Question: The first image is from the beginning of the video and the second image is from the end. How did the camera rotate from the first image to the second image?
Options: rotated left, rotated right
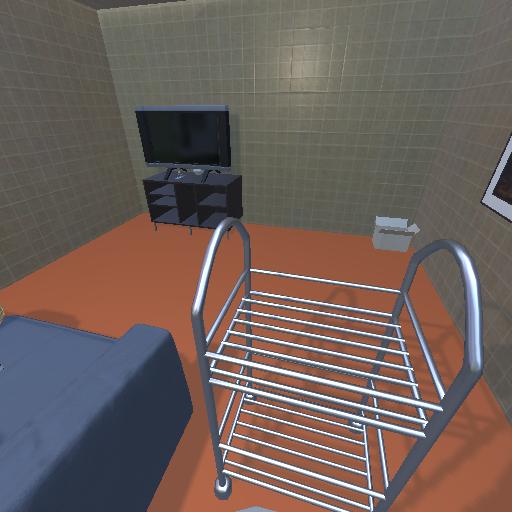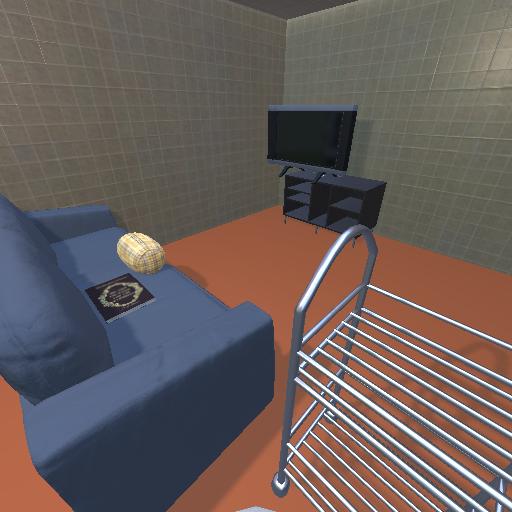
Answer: rotated left